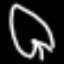
Label: leaf